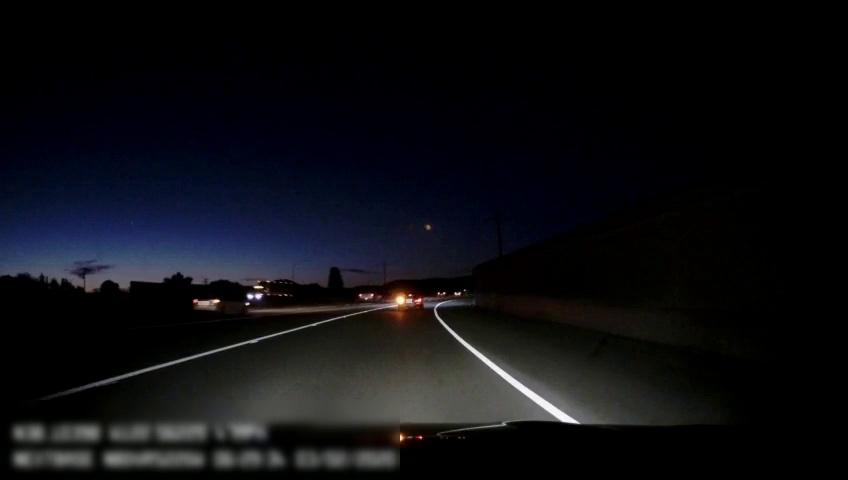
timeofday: Night
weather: Other
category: Drivable Space
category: Vehicles | Car
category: Vehicles | Car
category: Vehicles | Car
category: Vehicles | Truck
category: Lanes | Current Lane
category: Lanes | Alternate Lane
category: Lanes | Alternate Lane